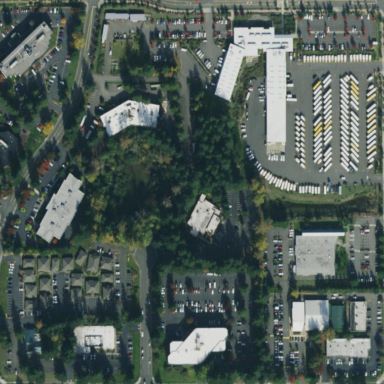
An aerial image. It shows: Commercial area.